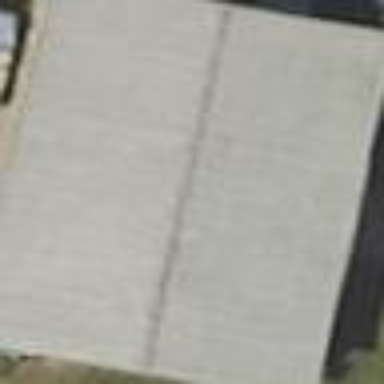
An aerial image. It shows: Shed building.